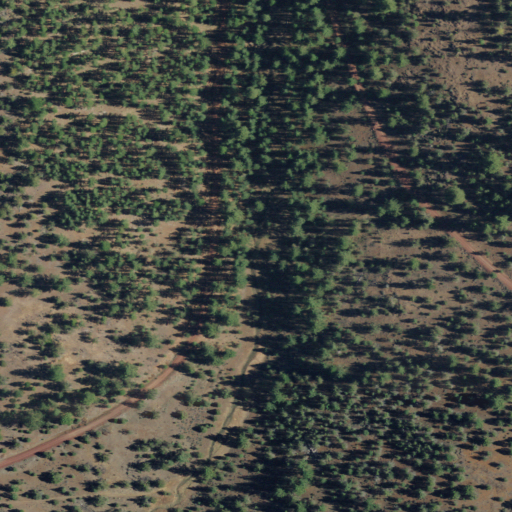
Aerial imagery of valley in California named Rail Canyon containing evergreen forest, shrub, and grassland